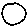
Label: circle